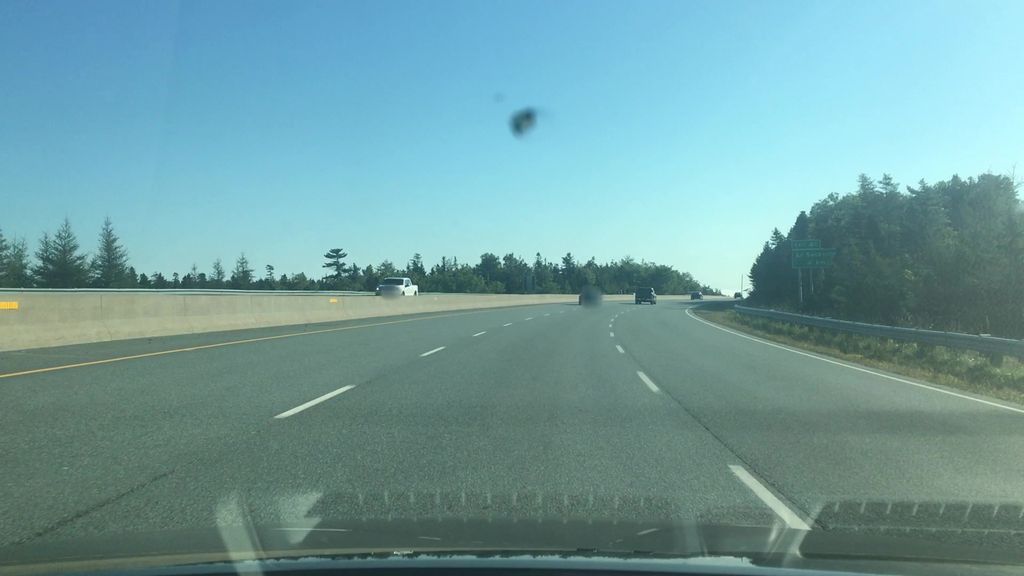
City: halifax